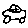
Label: car